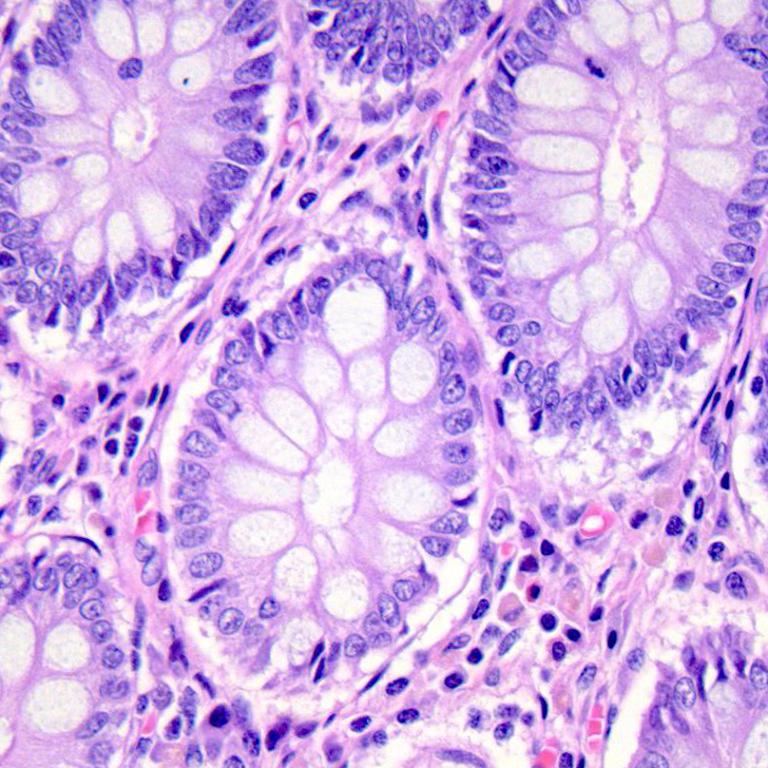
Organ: colon
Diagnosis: benign